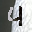
Label: 4